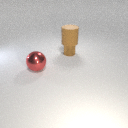
large red metal sphere in front of small brown metal cylinder